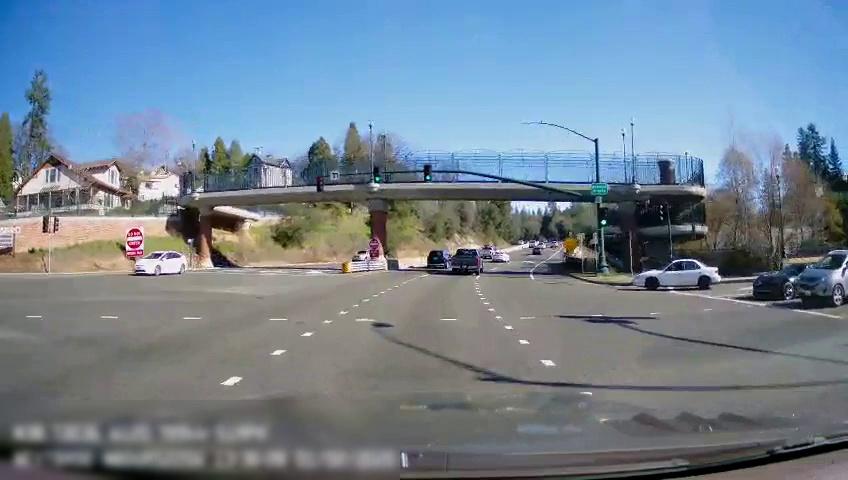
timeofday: Day
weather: Sunny
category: Drivable Space
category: Drivable Space
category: Drivable Space
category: Vehicles | Truck
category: Vehicles | SUV
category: Vehicles | Truck
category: Vehicles | Car
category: Vehicles | SUV
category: Vehicles | Car
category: Vehicles | Car
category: Vehicles | Car
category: Vehicles | Car
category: Vehicles | SUV
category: Lanes | Current Lane
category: Lanes | Current Lane
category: Lanes | Alternate Lane
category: Traffic | Lights
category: Traffic | Lights
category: Traffic | Signs
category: Traffic | Signs
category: Traffic | Signs
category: Traffic | Lights
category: Traffic | Lights
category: Traffic | Signs
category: Traffic | Lights
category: Traffic | Lights
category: Traffic | Lights
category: Traffic | Signs
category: Traffic | Signs